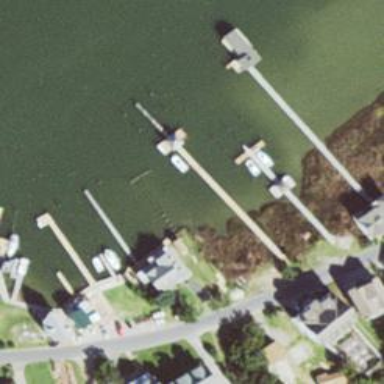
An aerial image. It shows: Man-made pier.